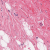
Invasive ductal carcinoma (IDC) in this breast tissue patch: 0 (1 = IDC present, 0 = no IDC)